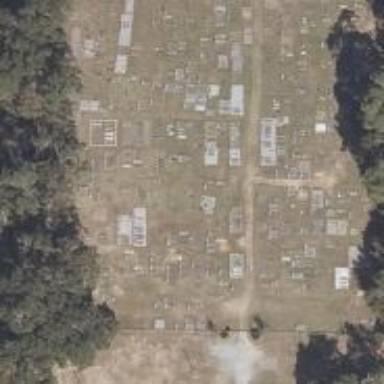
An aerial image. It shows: Cemetery.